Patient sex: F
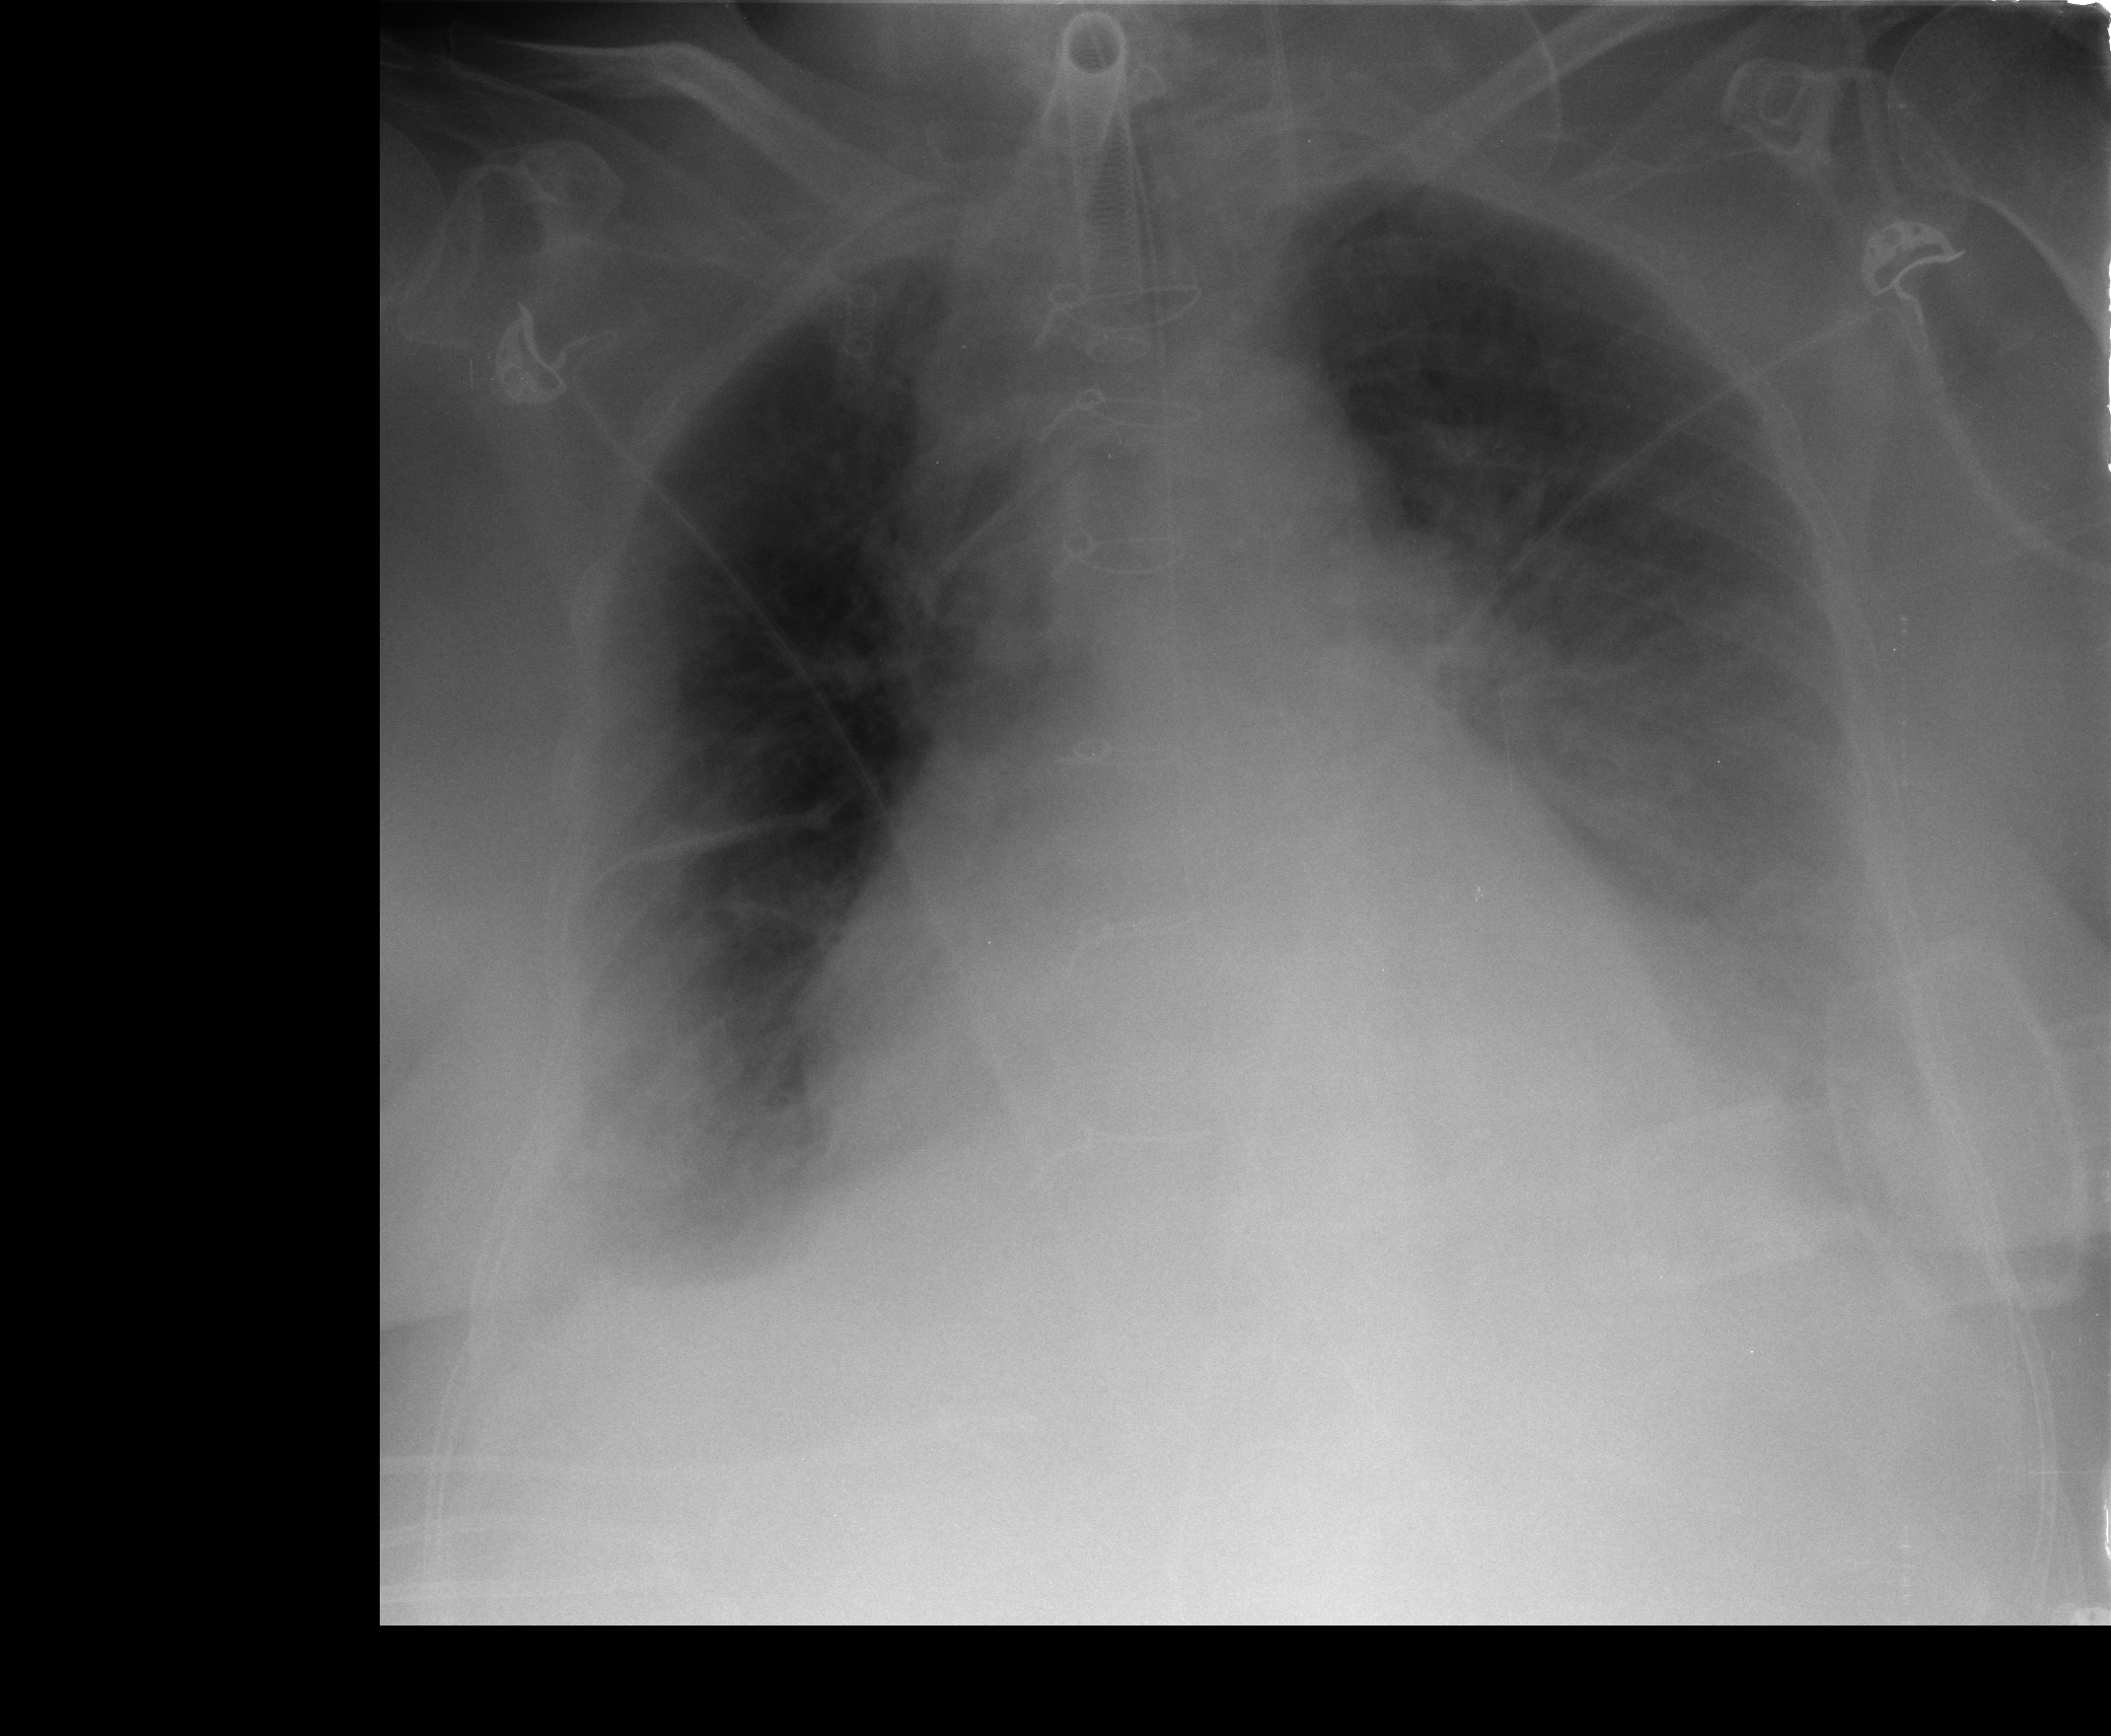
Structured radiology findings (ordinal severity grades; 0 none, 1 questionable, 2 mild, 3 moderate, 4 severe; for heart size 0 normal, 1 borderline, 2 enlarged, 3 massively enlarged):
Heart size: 2
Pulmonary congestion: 2
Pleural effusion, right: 2
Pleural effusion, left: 2
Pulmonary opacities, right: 0
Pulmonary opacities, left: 0
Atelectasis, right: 2
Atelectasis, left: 2